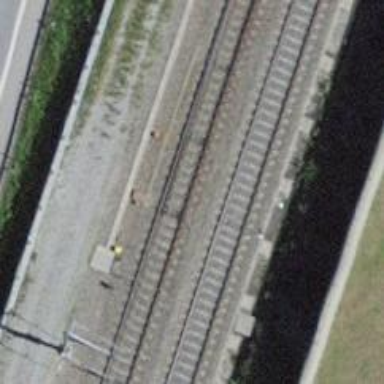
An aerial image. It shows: Railway track with contact lines for electrification.